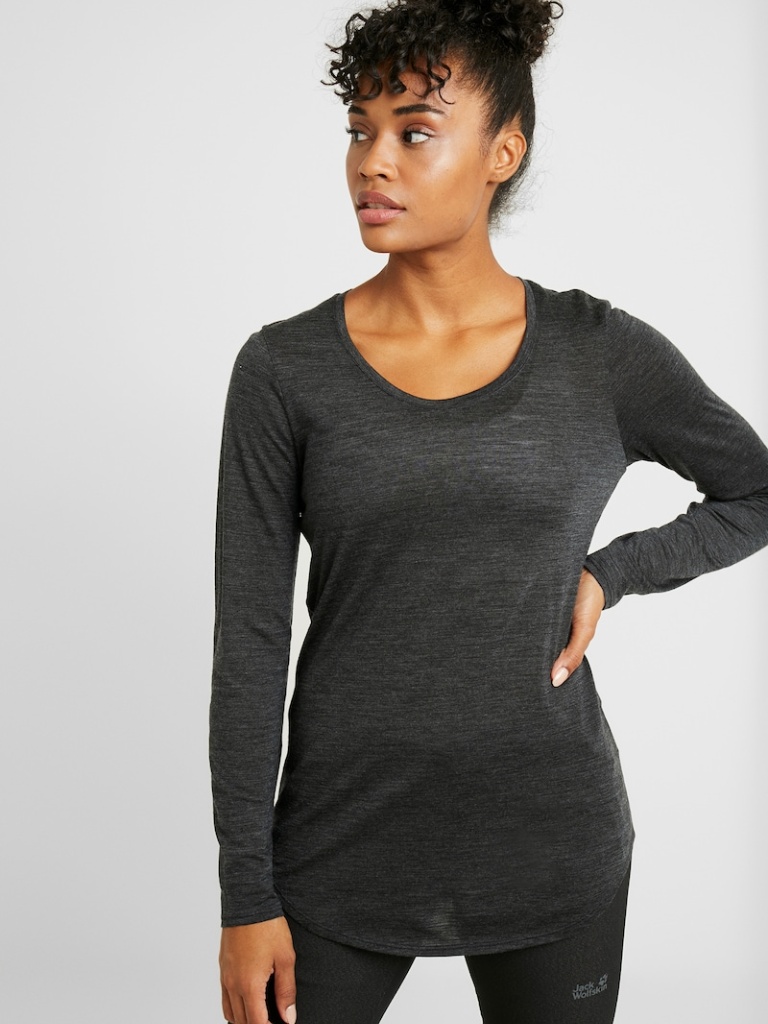
knit tight a long-sleeved with the sleeves down hip length Untucked scoop t-shirt